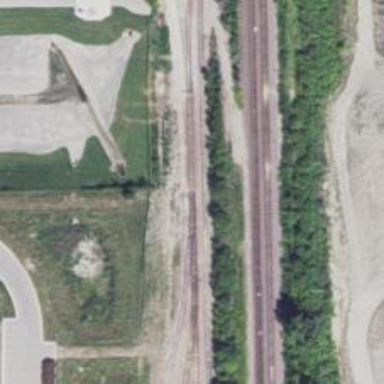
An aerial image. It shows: Abandoned railway siding.